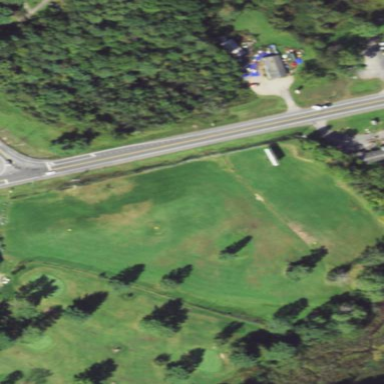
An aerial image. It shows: Grassy area designated for driving range golf.